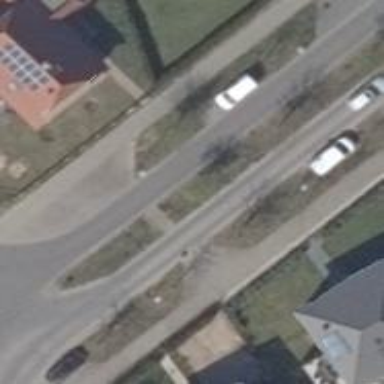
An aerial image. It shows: Unmarked footway crossing with traffic island.